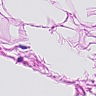
Metastatic tissue present: no